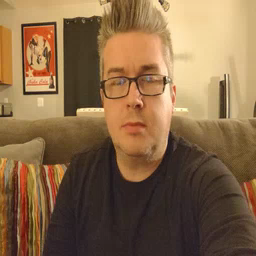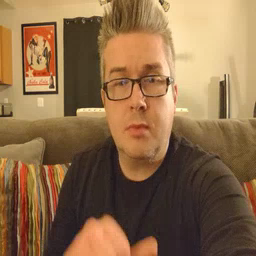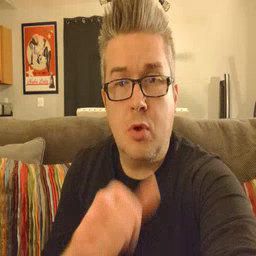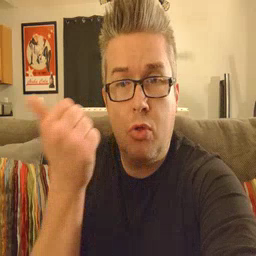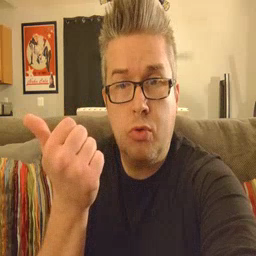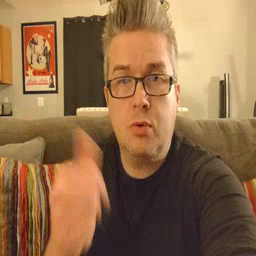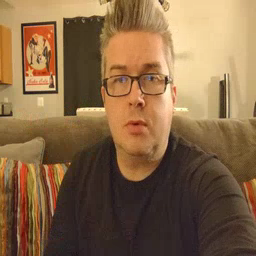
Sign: another